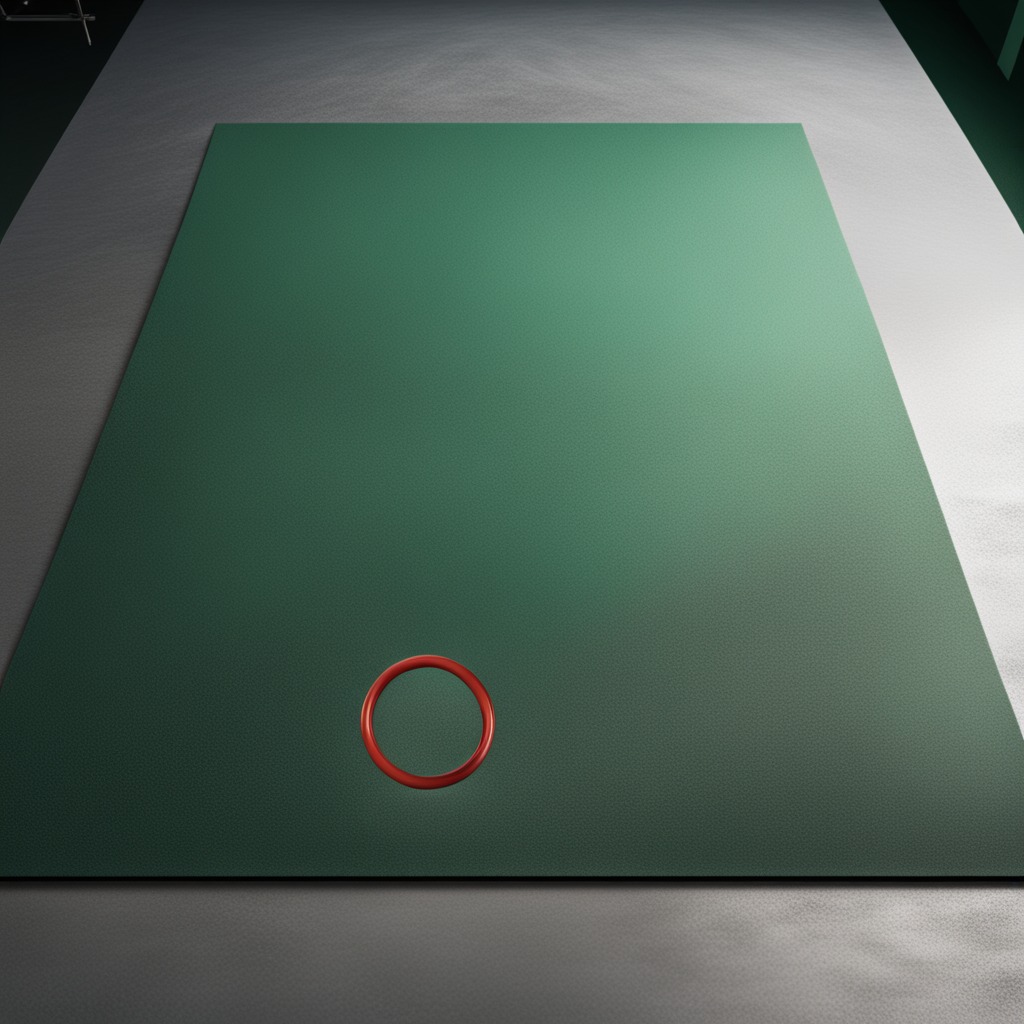
A rubber O-ring is lying on the green rubber mat.